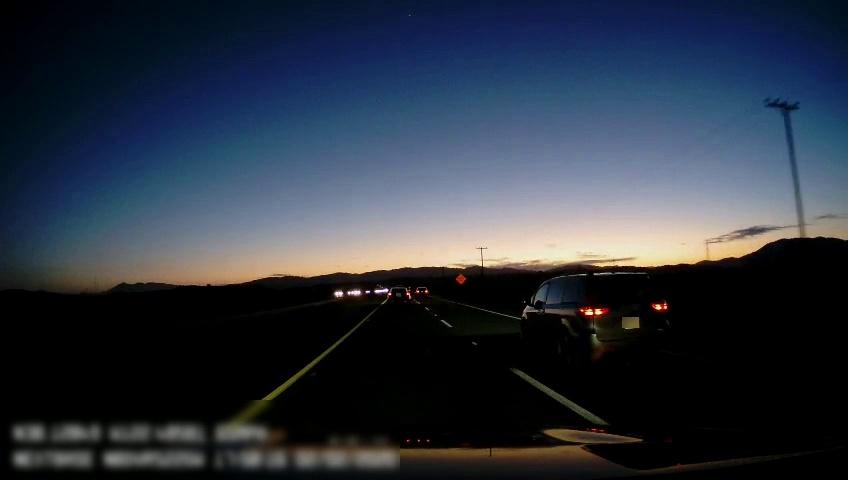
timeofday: Dusk/Dawn/Twilight
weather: Sunny
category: Drivable Space
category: Vehicles | SUV
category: Vehicles | SUV
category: Vehicles | SUV
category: Lanes | Alternate Lane
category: Lanes | Current Lane
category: Lanes | Current Lane
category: Traffic | Signs